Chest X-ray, AP view. Patient: 55 years old, sex M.
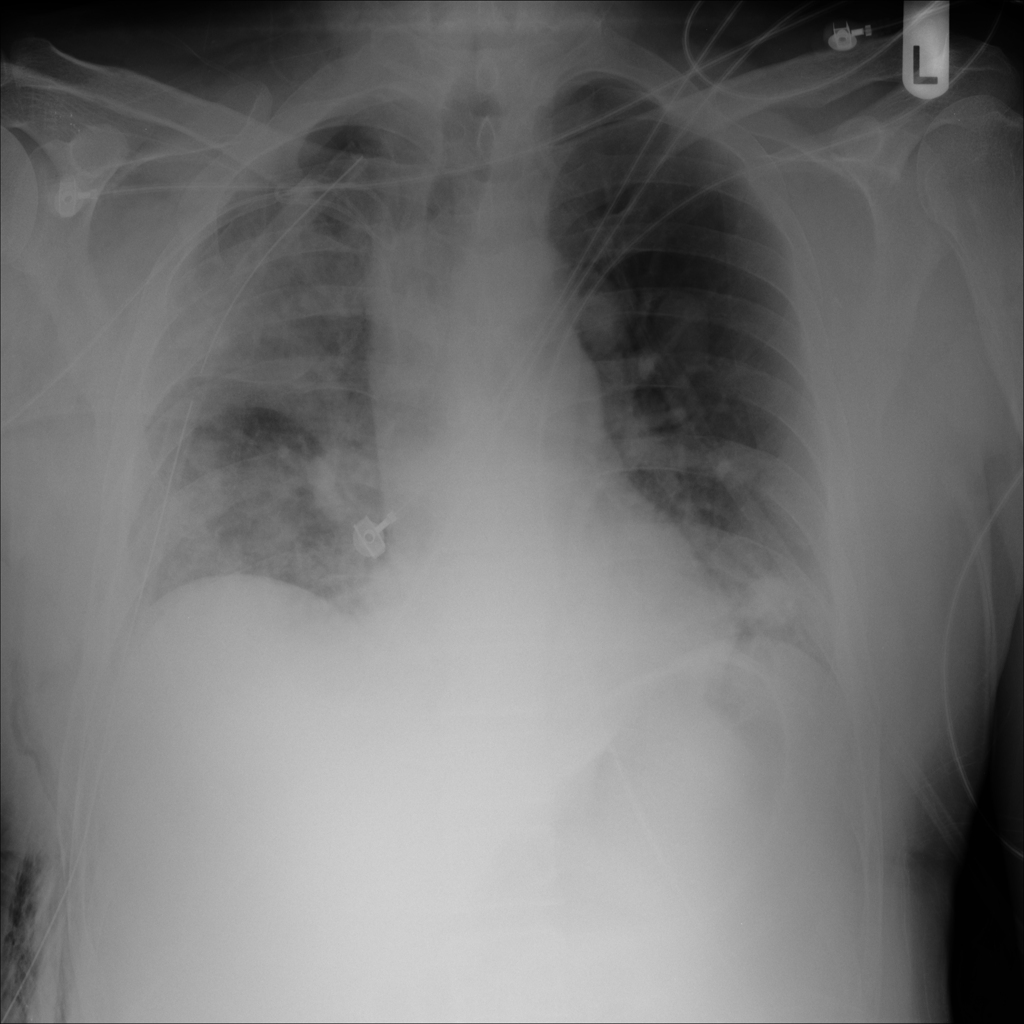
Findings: Pneumothorax